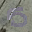
Label: 5